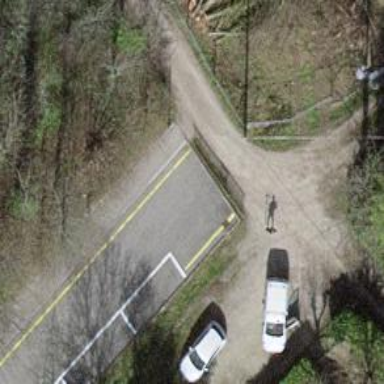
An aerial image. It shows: Compacted footway.